Question: I have an SVG of a client's logo that needs to have one color scheme for the header (blue on white) and its inverse in the footer (white on blue). To reduce load, I'm using a single inline '<svg>' element with '<symbol>', referencing it in two places using '<svg><use xlink:href="#logo"/></svg>', and then styling each version appropriately using CSS.
So far, so good. I only have to call the SVG once and can style it differently in both places without any issues.
However, after checking this setup in IE11, I saw that the linked SVG looks terrible. It doesn't appear to be antialiasing, but only on the linked version.
I've reduced the SVG to a simplified version for this example (and to anonymize the client), but <URL> if you preview it in IE11.
Here is a screenshot of the behavior in IE11. The version on the left is the code I want, but you can see the quality degradation compared to the full SVG inline on the right.

Is there any reason why only IE11 (IE9 and IE10 render this correctly) does this? I tried putting 'shape-rendering="geometricPrecision"' and 'shape-rendering="optimizeQuality"' in both '<svg>' elements and in the '<path>' element and the quality doesn't change in IE11.
What am I missing here?
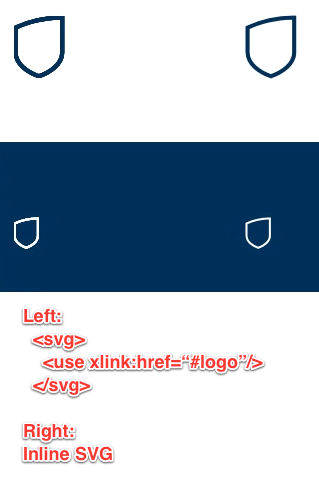
Answer: It appears to be working if you put the source at the top of the code.
Like so:
'''
<svg style="display:none" xmlns:svg="http://www.w3.org/2000/svg" xmlns="http://www.w3.org/2000/svg" viewBox="0 0 576 90.44" xml:space="preserve" version="1.1">
<symbol id="logo">
<defs>
<clipPath clipPathUnits="userSpaceOnUse">
<path d="m0 67.83 432 0L432 0 0 0 0 67.83Z" />
</clipPath>
</defs>
<g transform="matrix(<PHONE>,0,0,-<PHONE>,0,90.436933)">
<g clip-path="url(#clipPath16)">
<g transform="translate(25.9522,0.5186)">
<path d="m0 0c-11.91 4.19-25.95 13.63-25.95 27.69l0 28 2.56 1.2c14.27 6.65 32.15 10.42 47.85 10.42l4.44 0 0-39.62C28.9 13.63 14.86 4.19 2.95 0L1.47-0.52 0 0ZM-21.51 52.86C-10.12 58.17 7.13 62.87 24.46 62.87l0-35.18C24.46 16.11 12.05 7.91 1.47 4.19-9.1 7.91-21.51 16.11-21.51 27.69l0 25.17z" style="fill-rule:evenodd;" />
</g>
<g transform="translate(31.1309,54.8155)">
<path d="M0 0C-0.02-0.01-0.05-0.02-0.07-0.03-0.05-0.02-0.02-0.01 0 0" class="s0" />
</g>
<g transform="translate(31.2388,54.8624)">
<path d="M0 0C-0.04-0.01-0.07-0.03-0.11-0.05-0.07-0.03-0.04-0.01 0 0" class="s0" />
</g>
<g transform="translate(31.0625,54.7837)">
<path d="M0 0C0 0 0 0-0.01 0 0 0 0 0 0 0" class="s0" />
</g>
</g>
</g>
</symbol>
</svg>
<header>
<div>
<a href="test.html"><svg viewBox="0 0 576 90.44">
<use xlink:href="#logo"/>
</svg></a>
</div>
<div>
<svg viewBox="0 0 576 90.44">
<use xlink:href="#logo"/>
</svg>
</div>
</header>
<div class="clear"><!-- --></div>
<footer>
<div>
<a href="test.html"><svg viewBox="0 0 576 90.44">
<use xlink:href="#logo"/>
</svg></a>
</div>
<div>
<svg viewBox="0 0 576 90.44">
<use xlink:href="#logo"/>
</svg>
</div>
</footer>
'''